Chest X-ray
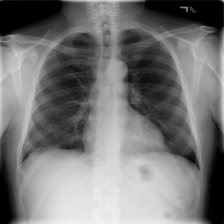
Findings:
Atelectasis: negative
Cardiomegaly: negative
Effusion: negative
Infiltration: negative
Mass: negative
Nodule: negative
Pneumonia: negative
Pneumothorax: negative
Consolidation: negative
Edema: negative
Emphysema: negative
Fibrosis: negative
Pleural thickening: negative
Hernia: negative